Question: I am working on an Android application that uses the mobile SoundCloud web auth page to log in to SoundCloud. The SoundCloud mobile web auth page provides you with three options for logging in, using SoundCloud, Facebook, or Google+. The interface looks like so:

So far I can log in using my SoundCloud and my Facebook credentials but I fail when using Google+. Here's an abridged version of what I am doing:
'''
public class SoundCloudActivity extends Activity {
...
@Override
protected void onCreate(Bundle savedInstanceState) {
super.onCreate(savedInstanceState);
setContentView(R.layout.twitter_login_layout);
...
loadingProgressBar = (ProgressBar) findViewById(R.id.loading_progressbar);
WebView webView = (WebView) findViewById(R.id.login_webview);
webView.setVerticalScrollBarEnabled(true);
webView.setHorizontalScrollBarEnabled(true);
webView.setWebViewClient(new SoundcloudWebViewClient());
webView.getSettings().setJavaScriptEnabled(true);
webView.getSettings().setAllowFileAccess(true);
webView.getSettings().setPluginState(PluginState.ON);
webView.getSettings().setJavaScriptCanOpenWindowsAutomatically(true);
authUrl = Api.wrapper.authorizationCodeUrl(Endpoints.CONNECT, Token.SCOPE_NON_EXPIRING).toString();
webView.loadUrl(authUrl);
}
private class SoundcloudWebViewClient extends WebViewClient {
public boolean shouldOverrideUrlLoading(WebView view, String url) {
Log.d(TAG, "shouldOverrideUrlLoading(): url: "+url);
if (url.startsWith(REDIRECT_URI.toString())) {
Uri result = Uri.parse(url);
new Thread(new Runnable() {
@Override
public void run() {
try {
token = Api.wrapper.authorizationCode(code, Token.SCOPE_NON_EXPIRING);
} catch (IOException e) {
e.printStackTrace();
}
...
}
}).start();
return true;
} else if (url.startsWith("authorize")) {
return false;
} else if (url.startsWith("http")) {
view.loadUrl(url);
}
return true;
}
@Override
public void onReceivedError(WebView view, int errorCode,
String description, String failingUrl) {
Log.d(TAG, "Call onError with error: "+description);
super.onReceivedError(view, errorCode, description, failingUrl);
}
@Override
public void onPageStarted(WebView view, String url, Bitmap favicon) {
Log.d(TAG,"onPageStarted(): url: "+url+" favicon: "+favicon);
loadingProgressBar.setVisibility(ProgressBar.VISIBLE);
super.onPageStarted(view, url, favicon);
}
@Override
public void onPageFinished(WebView view, String url) {
loadingProgressBar.setVisibility(ProgressBar.GONE);
super.onPageFinished(view, url);
}
}
}
'''
When choosing to use Google+, it redirects me to the familiar Google login page. Then when I enter my username and password, it redirects me to a blank page and does nothing including not providing me with an auth token. This is a sample URL of the blank page that is generated after logging in:
<URL>
I'm wondering if there is a setting that I'm missing in WebView . I've already had to enable others to get other features in the SoundCloud mobile web page working. Any suggestions would be very much appreciated.
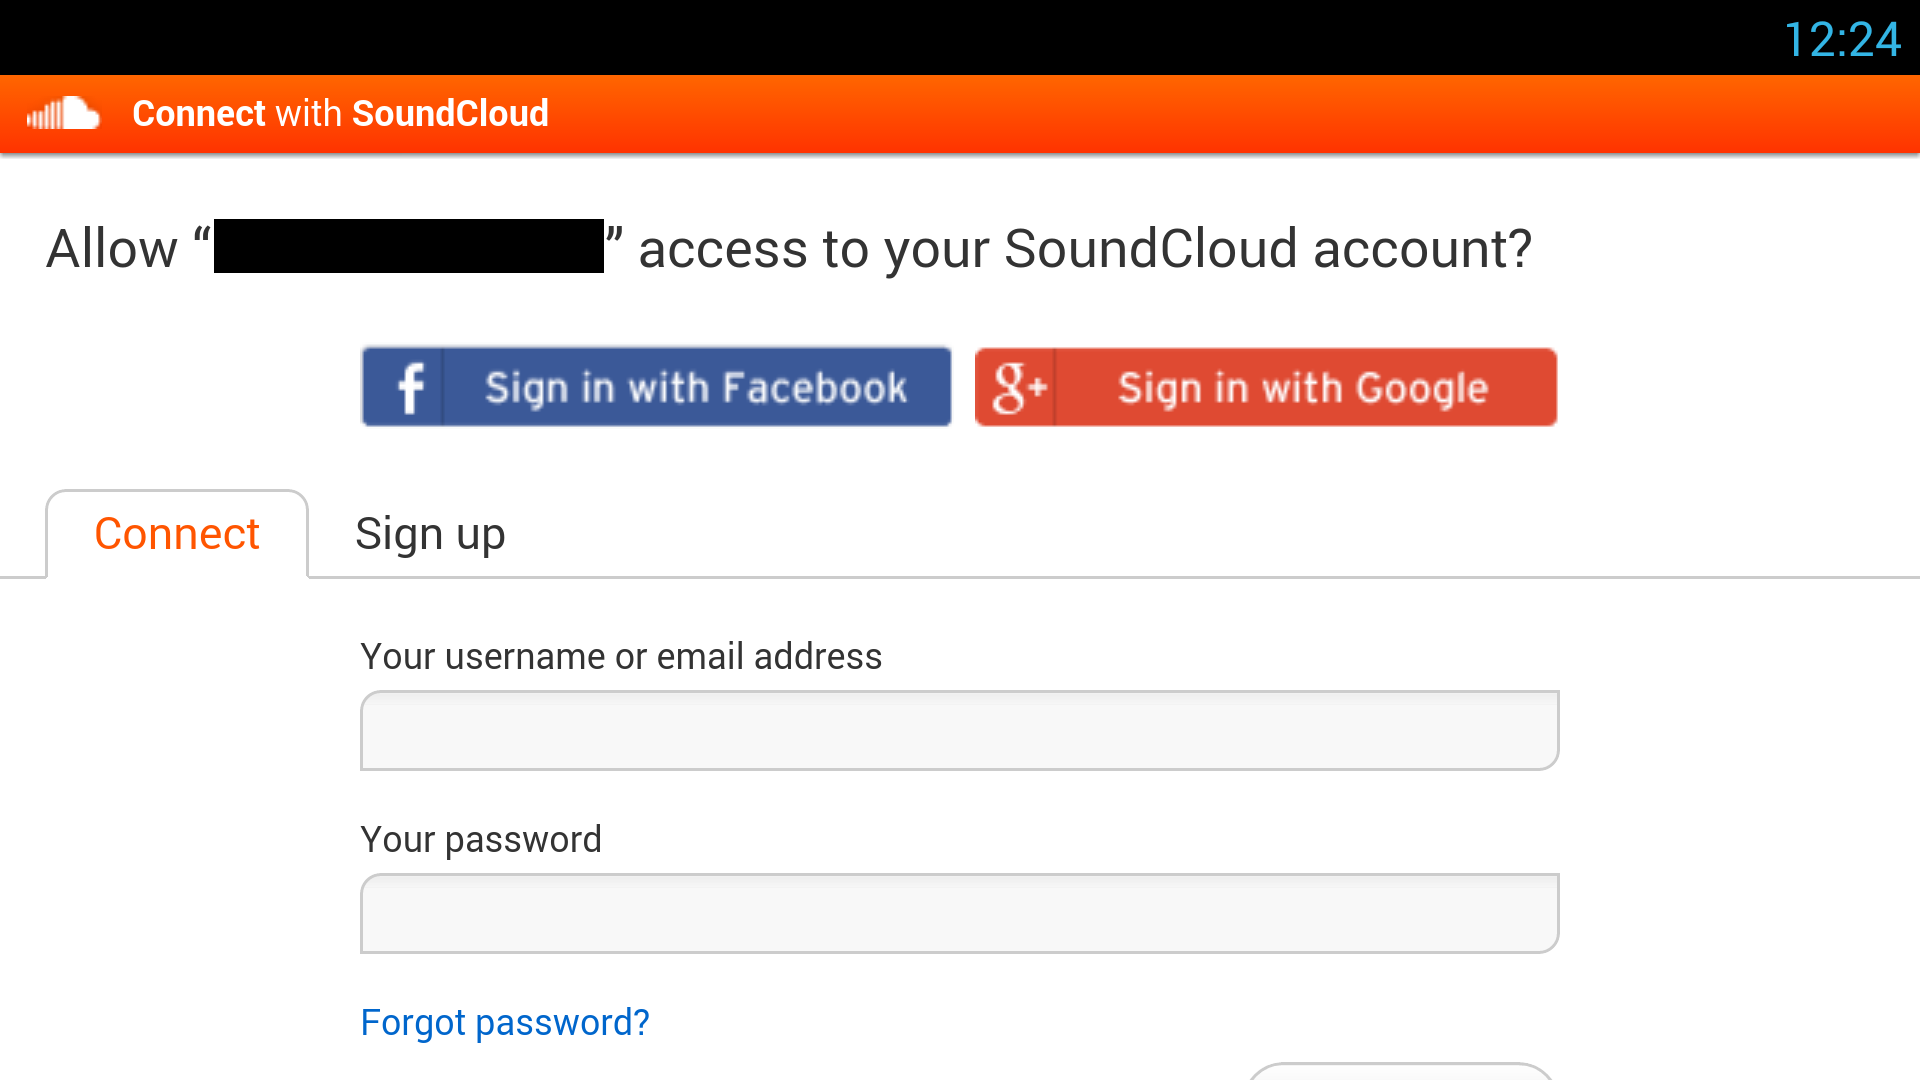
Answer: So Google+ uses cross-site javascript injection to complete the authentication process which requires that the SoundCloud login window still be open during the Google auth process. To handle this you need to force/allow the Google auth into a new webview window. I created a demo project on github that shows the whole process <URL>.
This is the class that does the work, look at comments throughout for more details:
'''
package com.bulwinkel.soundcloudlogin;
import android.content.Context;
import android.content.DialogInterface;
import android.graphics.Bitmap;
import android.graphics.Color;
import android.net.Uri;
import android.os.Build;
import android.os.Bundle;
import android.os.Message;
import android.support.v7.app.AlertDialog;
import android.support.v7.app.AppCompatActivity;
import android.util.Log;
import android.view.View;
import android.view.ViewGroup;
import android.webkit.CookieManager;
import android.webkit.CookieSyncManager;
import android.webkit.WebChromeClient;
import android.webkit.WebSettings;
import android.webkit.WebView;
import android.webkit.WebViewClient;
import android.widget.FrameLayout;
import android.widget.ProgressBar;
import android.widget.RelativeLayout;
public class SoundCloudLoginActivity extends AppCompatActivity {
private static final String TAG = SoundCloudLoginActivity.class.getSimpleName();
//todo - create a project in the SoundCloud developer portal: https://soundcloud.com/you/apps/
private static final String CALLBACK_SCHEME = "soundcloudlogindemo://authentication.complete"; //todo - replace
private static final String CLIENT_ID = "e64276127b07b38ddfaf1ee458ffc2ac"; //todo - replace
private static final String STATE = SoundCloudLoginActivity.class.getCanonicalName();
@Override protected void onCreate(Bundle savedInstanceState) {
super.onCreate(savedInstanceState);
setContentView(R.layout.activity_main);
// clear the cookies to make sure the that the user is properly logged out
if (Build.VERSION.SDK_INT >= Build.VERSION_CODES.LOLLIPOP_MR1) {
final CookieManager cookieManager = CookieManager.getInstance();
cookieManager.removeAllCookies(null);
cookieManager.flush();
} else {
CookieSyncManager.createInstance(getApplicationContext()).startSync();
final CookieManager cookieManager = CookieManager.getInstance();
cookieManager.removeAllCookie();
cookieManager.removeSessionCookie();
}
// SoundCloud oauth url
final Uri authUri = new Uri.Builder().scheme("https")
.authority("soundcloud.com")
.appendPath("connect")
.appendQueryParameter("scope", "non-expiring")
.appendQueryParameter("response_type", "code")
.appendQueryParameter("state", STATE)
.appendQueryParameter("display", "popup")
.appendQueryParameter("client_id", CLIENT_ID)
.appendQueryParameter("redirect_uri", CALLBACK_SCHEME)
.build();
Log.d(TAG, "https://soundcloud.com/connect?scope=non-expiring&response_type=code&state=boxset.SoundCloudLoginActivity&display=popup&client_id=6d483c5c02062da985379c36b5e7da95&redirect_uri=http%3A%2F%2Fwonder.fm%2Fincoming%2Fsoundcloud%2Fauth%2F");
Log.d(TAG, authUri.toString());
// we need a handle to this to add the second webview during google plus login
final FrameLayout container = (FrameLayout) findViewById(R.id.container);
// progress hud adds itself to the view hierarchy
final LoadingHud loadingHud = new LoadingHud(container);
final WebView webView = createWebView(this);
webView.loadUrl(authUri.toString());
final WebViewClient webViewClient = new WebViewClient() {
// need to use the depricated method if you are supporting less than api 21
@Override public boolean shouldOverrideUrlLoading(WebView view, String url) {
//GUARD - been stung by this
if (url == null) return false;
//GUARD - check if we have got our callback url yet
// this occurs when navigating to facebook and google plus login screens
if (!url.contains(CALLBACK_SCHEME)) return false;
final Uri uri = Uri.parse(url);
//GUARD
// the state query parameter is echoed back to us so we
// know that the code is coming from a legitimate source
final String state = uri.getQueryParameter("state");
if (!STATE.equals(state)) return false;
//GUARD
final String code = uri.getQueryParameter("code");
if (code == null) {
// something went wrong during the auth process
// you need to handle this
Log.d(TAG, "No code returned from auth process");
return false;
}
// you now have you code to use in the next step of the oauth process
Log.i(TAG, "code = " + code);
new AlertDialog.Builder(view.getContext())
.setTitle("Auth Successful")
.setMessage("Code: " + code)
.setPositiveButton("OK", new DialogInterface.OnClickListener() {
@Override public void onClick(DialogInterface dialogInterface, int i) {
finish();
}
})
.create()
.show();
return true;
}
@Override public void onPageStarted(WebView view, String url, Bitmap favicon) {
super.onPageStarted(view, url, favicon);
loadingHud.show();
}
@Override public void onPageFinished(WebView view, String url) {
super.onPageFinished(view, url);
loadingHud.hide(true);
}
};
webView.setWebViewClient(webViewClient);
// require for google login
// google login requires that the SoundCloud login window be open at the same time
// as it uses cross window/site javascript injection to pass information back to
// SoundCloud on completion
webView.setWebChromeClient(new WebChromeClient() {
@Override public boolean onCreateWindow(WebView view, boolean isDialog, boolean isUserGesture,
Message resultMsg) {
// this WebView has to has the same settings as the original for
// the cross site javascript injection to work
final WebView googleSignInWebView = createWebView(view.getContext());
googleSignInWebView.setWebChromeClient(this);
googleSignInWebView.setWebViewClient(webViewClient);
container.addView(googleSignInWebView);
// this is the glue code that wires the original webview
// and the new webview together so they can communicate
final WebView.WebViewTransport transport = (WebView.WebViewTransport) resultMsg.obj;
transport.setWebView(googleSignInWebView);
resultMsg.sendToTarget();
// this advises that we have actually created and displayed the new window
return true;
}
// since we added the window we also have to handle removing it
@Override public void onCloseWindow(WebView window) {
container.removeView(window);
}
});
container.addView(webView);
}
/**
* @param context the WebView must be given an activity context (instead of application context)
* or it will crash in versions less than 4.4
*
* @return a {@link WebView} suitable for the soundcloud login process
*/
private static WebView createWebView(Context context) {
final WebView webView = new WebView(context);
final WebSettings settings = webView.getSettings();
// this allows the username and password validation to work
settings.setJavaScriptEnabled(true);
// these 2 are for login with google support
// which needs to open a second window
settings.setJavaScriptCanOpenWindowsAutomatically(true);
settings.setSupportMultipleWindows(true);
// prevent caching of user data
settings.setSaveFormData(false);
// prevents the webview asking the user if they want to save their password
// needed for pre 18 devices
settings.setSavePassword(false);
return webView;
}
private static class LoadingHud {
private final RelativeLayout container;
public LoadingHud(ViewGroup parentView) {
container = new RelativeLayout(parentView.getContext());
container.setAlpha(0);
parentView.addView(container);
final ViewGroup.LayoutParams layoutParams = container.getLayoutParams();
layoutParams.height = ViewGroup.LayoutParams.MATCH_PARENT;
layoutParams.width = ViewGroup.LayoutParams.MATCH_PARENT;
container.setLayoutParams(layoutParams);
addMask(container);
addProgressBar(container);
}
private void addMask(RelativeLayout container) {
final View view = new View(container.getContext());
view.setBackgroundColor(Color.WHITE);
view.setAlpha(.5f);
container.addView(view);
final RelativeLayout.LayoutParams layoutParams =
(RelativeLayout.LayoutParams) view.getLayoutParams();
layoutParams.height = ViewGroup.LayoutParams.MATCH_PARENT;
layoutParams.width = ViewGroup.LayoutParams.MATCH_PARENT;
view.setLayoutParams(layoutParams);
}
private void addProgressBar(RelativeLayout container) {
final ProgressBar progressBar = new ProgressBar(container.getContext());
container.addView(progressBar);
final RelativeLayout.LayoutParams layoutParams =
(RelativeLayout.LayoutParams) progressBar.getLayoutParams();
layoutParams.addRule(RelativeLayout.CENTER_IN_PARENT);
progressBar.setLayoutParams(layoutParams);
}
void show() {
container.bringToFront();
container.animate().alpha(1f).start();
}
void hide(Boolean animated) {
Float noAlpha = 0f;
if (animated) {
container.animate().alpha(noAlpha).start();
} else {
container.setAlpha(noAlpha);
}
}
}
}
'''